Field crop: maize
Growth stage: 1
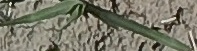
Species: sorghum